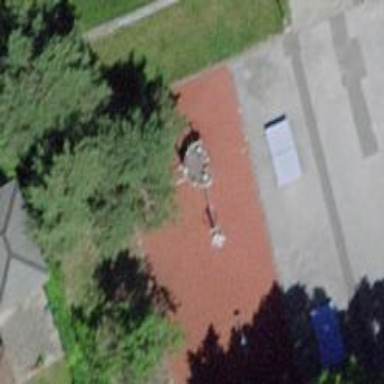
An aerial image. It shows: Playground with various play structures.